Question: I don't know how to find the place part (one of 4 triangles) of a cursor in a rectangle.
This image is more efficient than my explication :s

Im in javascript (so the rectangle is a DIV, 0,0 placed)
I have those varaibles :
'''
var cursor_x = e.clientX + $(document).scrollLeft()
var cursor_y = e.clientY + $(document).scrollTop()
var rect_w = $( rectangle ).width()
var rect_h = $( rectangle ).height()
'''
I just want to know mathematically where is the cursor, in the triangle 1, 2, 3 or 4
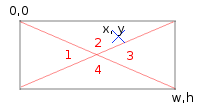
Answer: What I think is the easiest way is to first normalize 'y' so the computation is the same as for a square and then check for on which side of the diagonals you are...
'''
var ynorm = y * w / h;
var s1 = x > ynorm ? 0 : 1;
var s2 = (w - x) > ynorm ? 0 : 1;
var area = s1*2 + s2;
'''
the final 'area' variable is a number between 0 and 3 telling in which of the four parts you are.